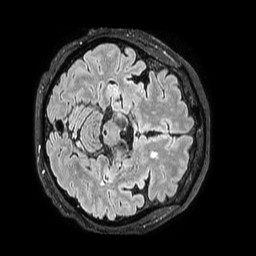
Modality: FLAIR
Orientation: axial
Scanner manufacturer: philips
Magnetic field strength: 3 T
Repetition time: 4.8 s
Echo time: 0.34 s